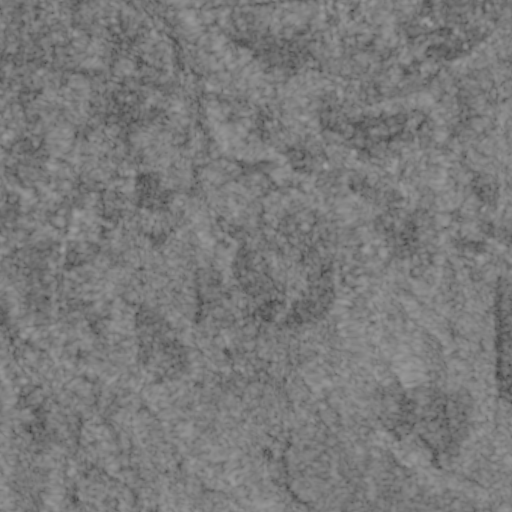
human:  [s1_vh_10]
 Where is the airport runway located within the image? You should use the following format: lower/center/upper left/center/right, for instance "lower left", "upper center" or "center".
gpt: The airport runway is located in the upper center of the image.
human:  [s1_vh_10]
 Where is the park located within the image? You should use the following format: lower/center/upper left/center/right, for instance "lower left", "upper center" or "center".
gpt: The park is located in the upper right of the image.
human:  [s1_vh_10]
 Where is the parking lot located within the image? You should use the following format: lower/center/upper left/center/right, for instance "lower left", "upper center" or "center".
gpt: The parking lot is located in the upper right of the image.
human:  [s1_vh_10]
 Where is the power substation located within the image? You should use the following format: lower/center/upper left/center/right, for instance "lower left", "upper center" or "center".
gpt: The power substation is located in the upper right of the image.
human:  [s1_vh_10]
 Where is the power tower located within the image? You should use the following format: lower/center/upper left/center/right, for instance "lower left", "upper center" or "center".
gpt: The power tower is located in the upper of the image.
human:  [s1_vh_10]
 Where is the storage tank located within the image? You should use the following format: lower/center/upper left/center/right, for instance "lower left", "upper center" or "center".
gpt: The storage tank is located in the lower center of the image.
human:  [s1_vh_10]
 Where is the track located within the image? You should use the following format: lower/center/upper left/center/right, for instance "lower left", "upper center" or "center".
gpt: The track is located in the upper right of the image.
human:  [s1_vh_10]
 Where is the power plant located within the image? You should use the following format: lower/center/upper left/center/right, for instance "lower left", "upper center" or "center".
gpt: There is no power plant in the image.

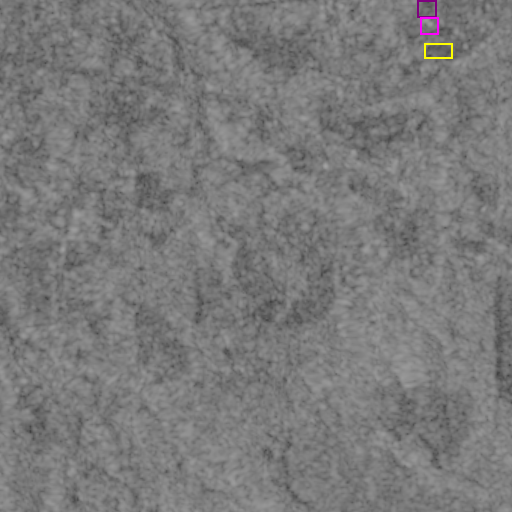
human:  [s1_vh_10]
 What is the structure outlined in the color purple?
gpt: The structure outlined in purple is a park.
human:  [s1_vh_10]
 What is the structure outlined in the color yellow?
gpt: The structure outlined in yellow is a track.
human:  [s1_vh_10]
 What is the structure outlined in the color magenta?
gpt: The structure outlined in magenta is a building.
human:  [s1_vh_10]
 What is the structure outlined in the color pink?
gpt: There is no pink outline.